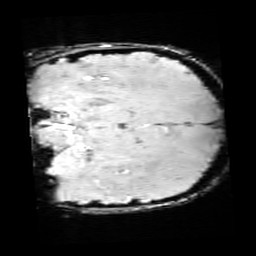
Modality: SWI
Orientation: coronal
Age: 9
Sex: male
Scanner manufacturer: siemens
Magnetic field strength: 3 T
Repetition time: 0.027 s
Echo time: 0.02 s